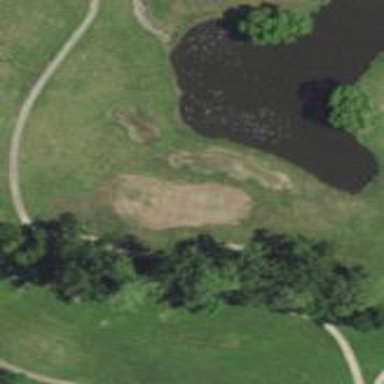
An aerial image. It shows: Water hazard on golf course.